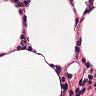
Metastatic tissue present: no